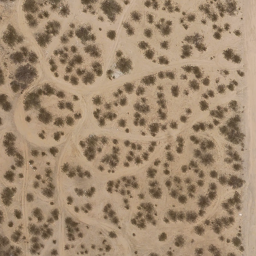
Label: chaparral